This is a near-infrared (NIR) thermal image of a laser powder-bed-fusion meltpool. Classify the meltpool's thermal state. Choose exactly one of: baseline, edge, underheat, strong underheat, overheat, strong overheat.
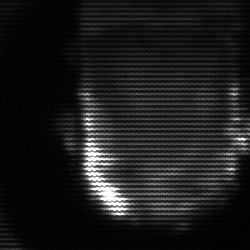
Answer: baseline